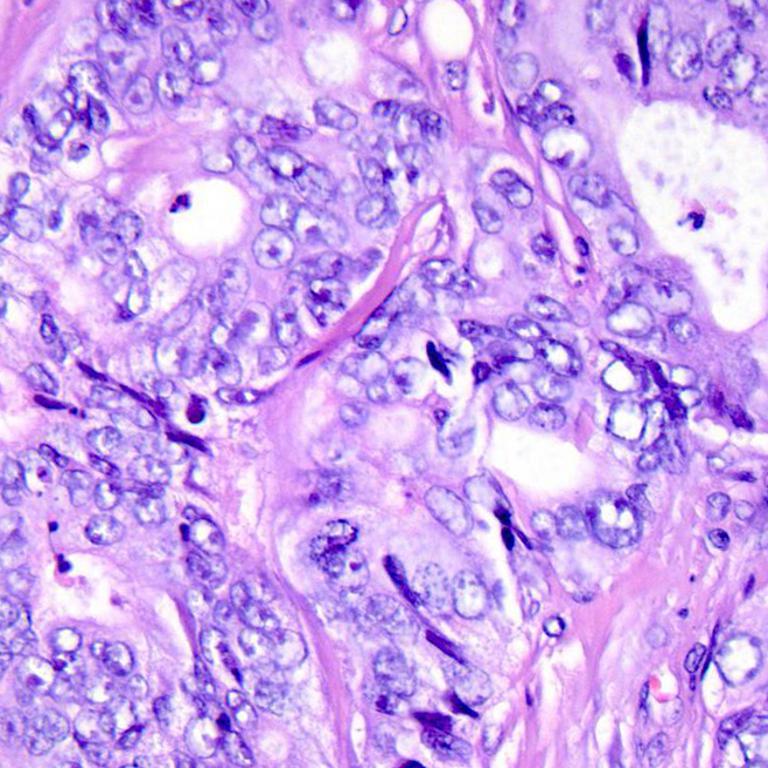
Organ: colon
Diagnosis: adenocarcinomas